Field crop: maize
Growth stage: 2
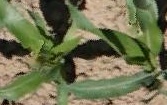
Species: maize